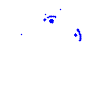
Particle: electron